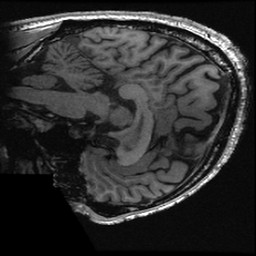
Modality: T1w
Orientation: sagittal
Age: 48
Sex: male